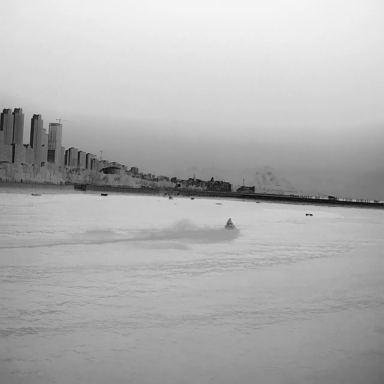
There is a canoe in the infrared image.